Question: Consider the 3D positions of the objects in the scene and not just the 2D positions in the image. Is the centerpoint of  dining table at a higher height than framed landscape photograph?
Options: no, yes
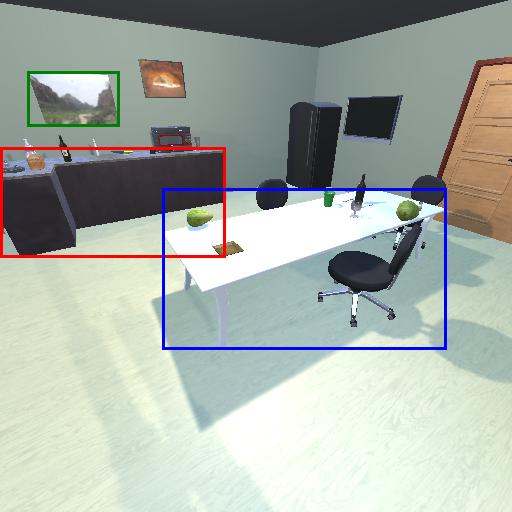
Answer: no